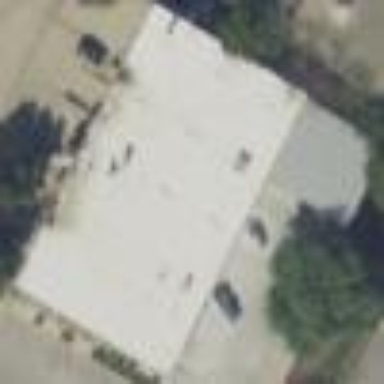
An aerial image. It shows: Car repair shop located in building.